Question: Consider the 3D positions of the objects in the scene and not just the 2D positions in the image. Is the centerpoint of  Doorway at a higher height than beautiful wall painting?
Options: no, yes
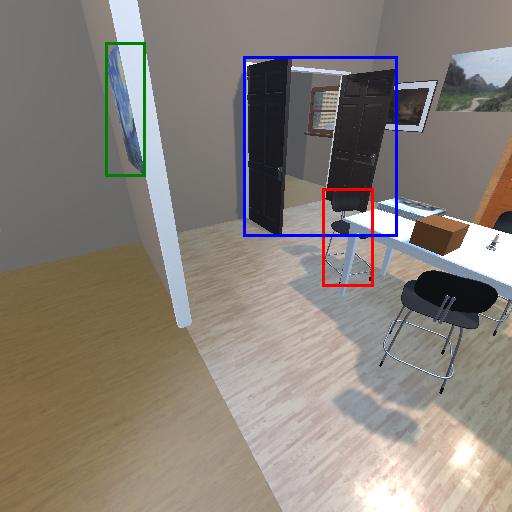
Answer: no